Question: Getting some issues with my PHP. I'm trying to get assign the value from the text box to a variable so that I can check it against a random number.
This is me initializing my variables:
'''
session_start();
if (!isset ($_SESSION["rand"])) {
$_SESSION["rand"] = rand(0,100);}
$rand = $_SESSION["rand"];
if(!isset ($_SESSION["att"])) {
$_SESSION["att"] = 0;}
'''
This is the form itself:
'''
<form method="post">
<input type="text" id="guess" name="guess"/>
<input type="submit" value="Guess"/>
</form>
'''
and this is the part that is causing the problem:
'''
$answer = htmlspecialchars(trim($_POST["guess"]));
'''
This is the error I'm receiving

I'm trying to achieve it to say nothing really, I know that it's because 'guess' hasn't had anything defined to it but I'm not really sure what to define it while I don't need it.
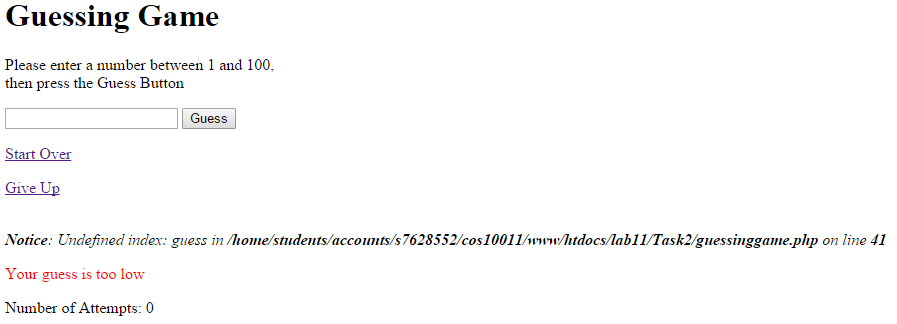
Answer: Since you're using everything in one file '<form method="post">' is what gave it away, since the 'action' defaults to "self" if omitted, therefore you need to use a conditional 'isset()' or '!empty()'.
-
I.e.:
'''
if(isset($_POST["guess"])){
$answer = htmlspecialchars(trim($_POST["guess"]));
}
'''
or
'''
if(!empty($_POST["guess"])){
$answer = htmlspecialchars(trim($_POST["guess"]));
}
'''
---
References:
- <URL>
---
Footnotes:
Even if you were to split those up into two seperate files, it would be best to still use a conditional 'isset()' or '!empty()'.